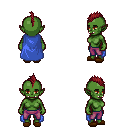
a pixel art fantasy rpg character, female body template, orc, green skin, blue cape, magenta pants, brunette mohawk hairstyle, brown slippers, four views (front, back, left, right), 2x2 character sprite sheet, small pixel art, hard edges, no anti-aliasing